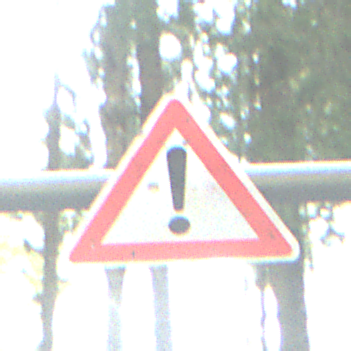
Verkehrszeichen: Gefahrenstelle
Umgebung: Outdoor, Nature
Tageszeit: MorningAfternoon
Wetter: Clear
Licht: Natural
Jahreszeit: NotSpecified
Kontrast: LowContrast